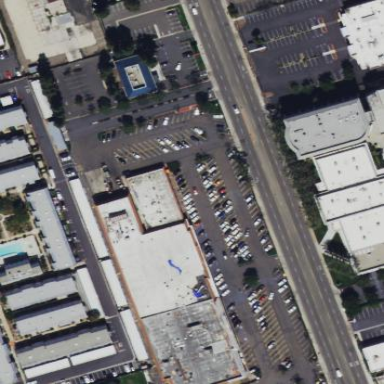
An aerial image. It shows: Supermarket located in building.